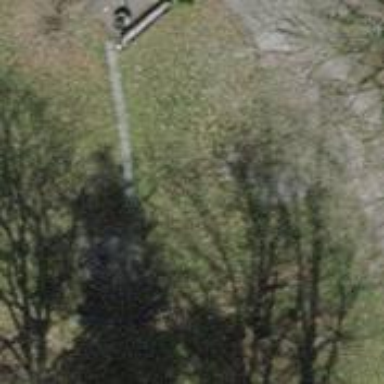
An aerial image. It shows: Bench.